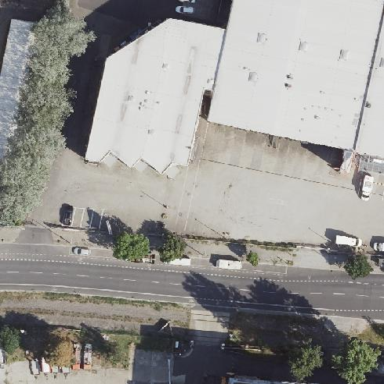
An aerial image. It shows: Industrial building.